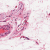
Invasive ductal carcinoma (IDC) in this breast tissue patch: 0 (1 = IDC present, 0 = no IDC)